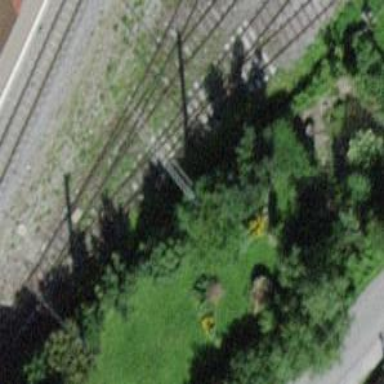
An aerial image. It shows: Narrow-gauge railway with electrified tracks using contact line. Located in service yard with one track.